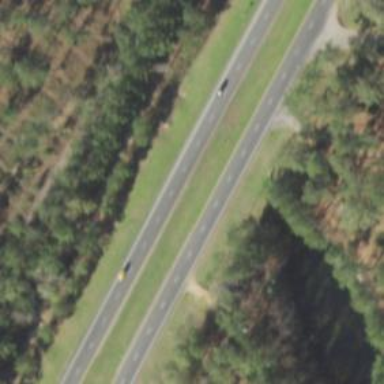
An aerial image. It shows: Asphalt road designated as trunk highway.